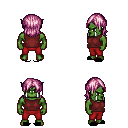
a pixel art fantasy rpg character, male body template, orc, green skin, maroon sleeveless shirt, red pants, pink long bangs hairstyle, black slippers, four views (front, back, left, right), 2x2 character sprite sheet, small pixel art, hard edges, no anti-aliasing